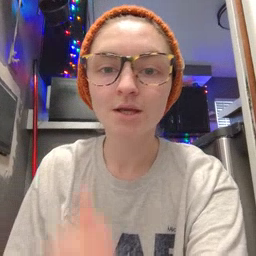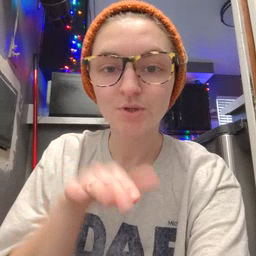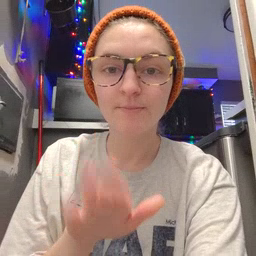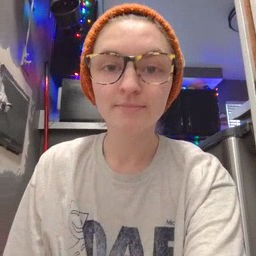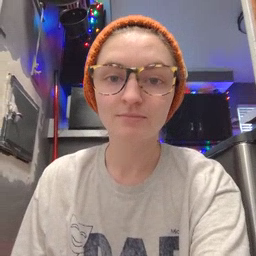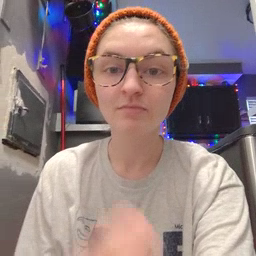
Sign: into